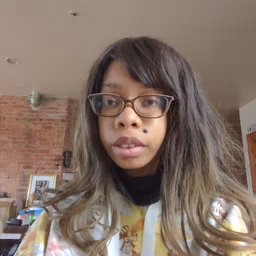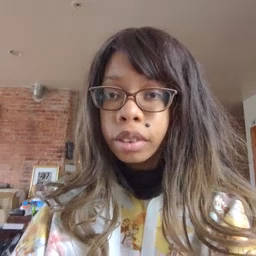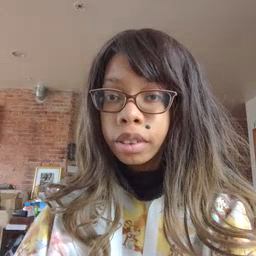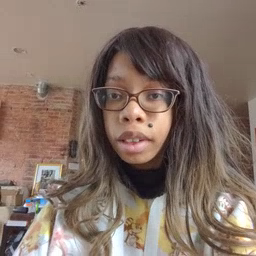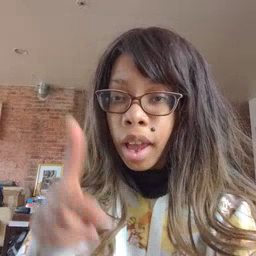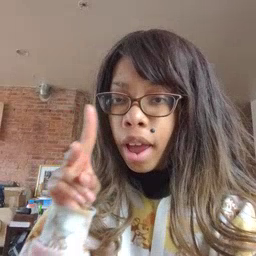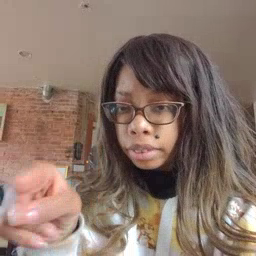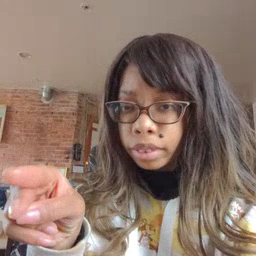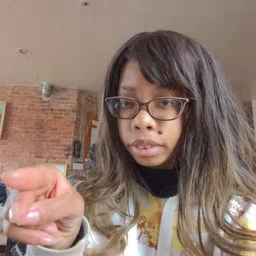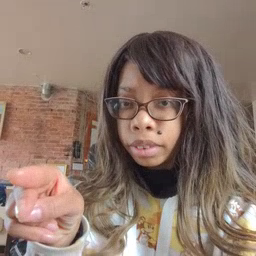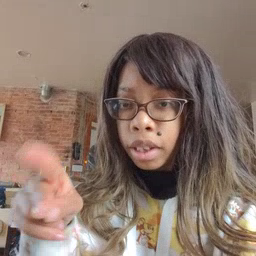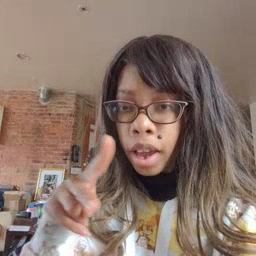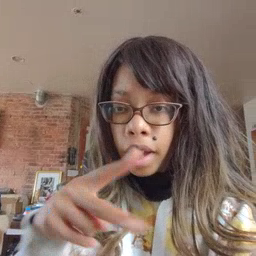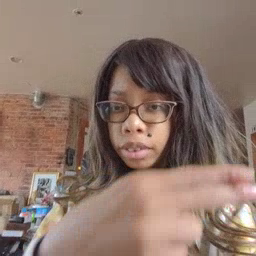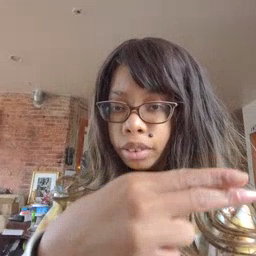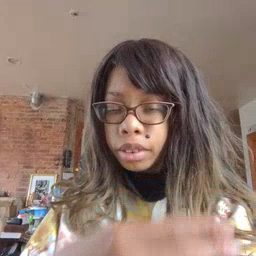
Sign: cut